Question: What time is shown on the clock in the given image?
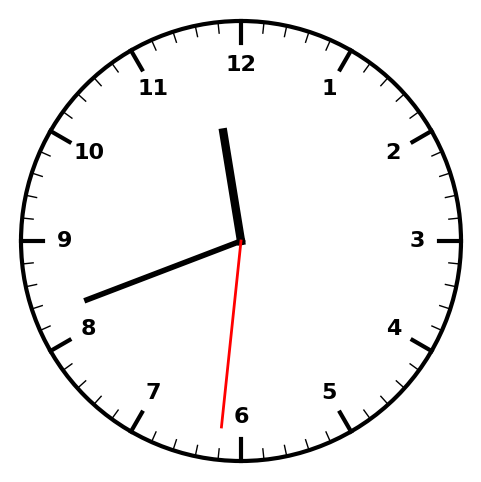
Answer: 11:41:31